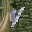
Label: 4